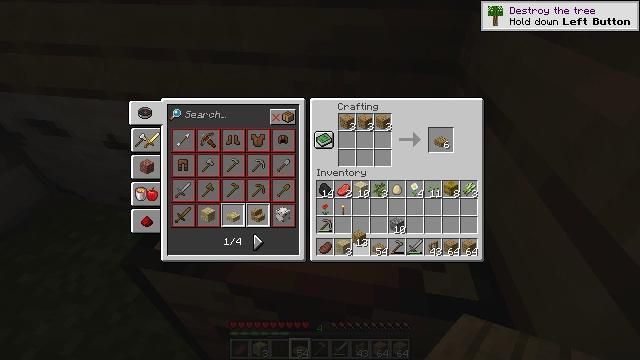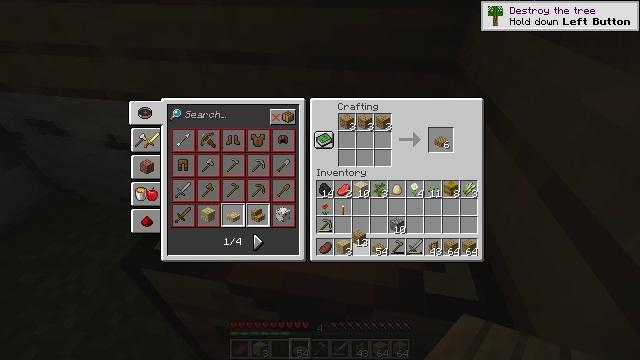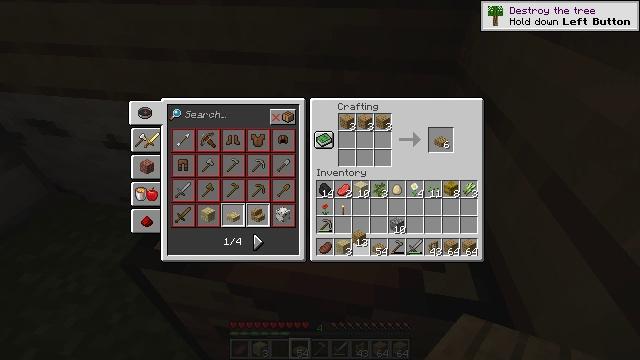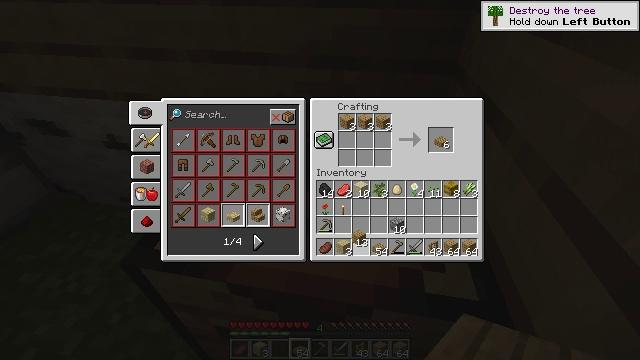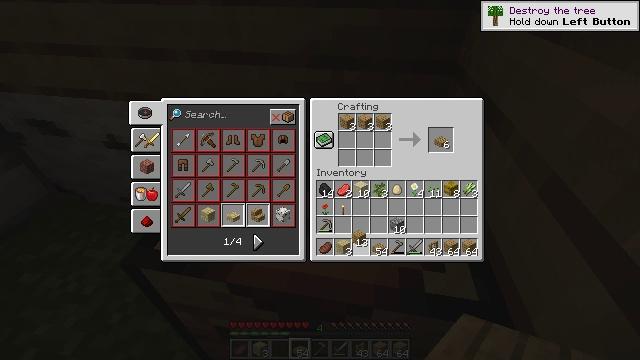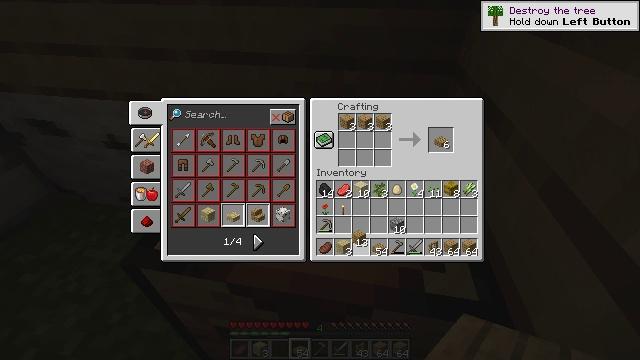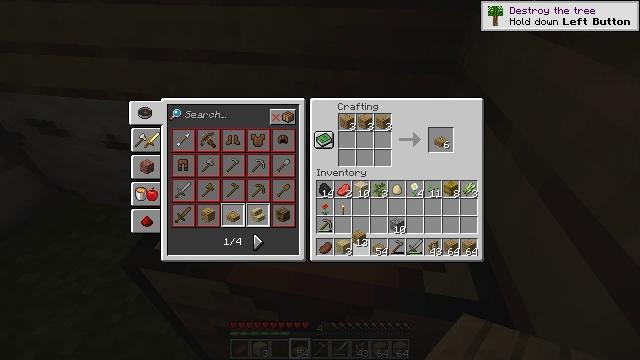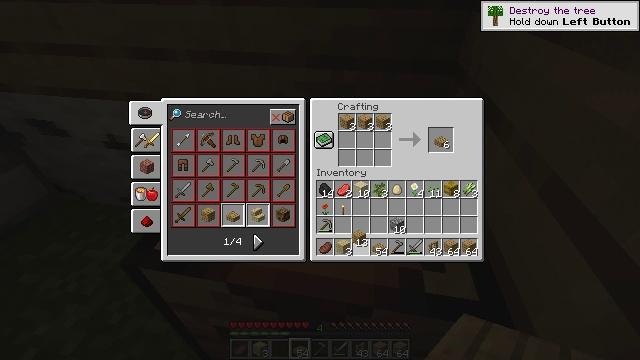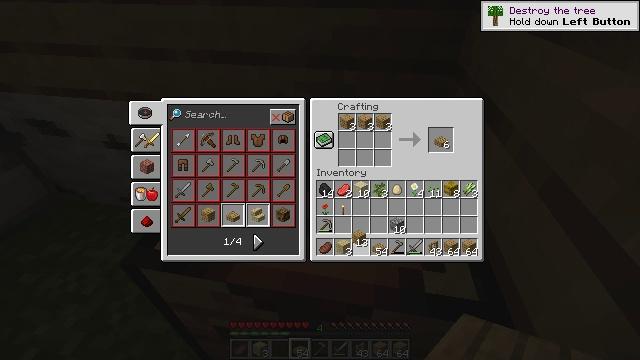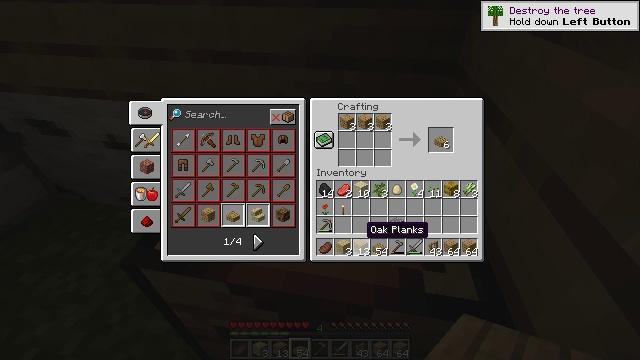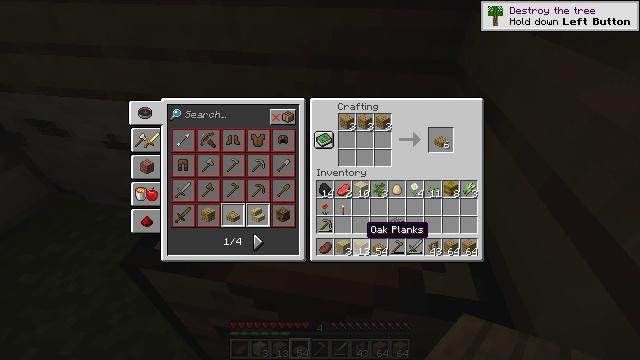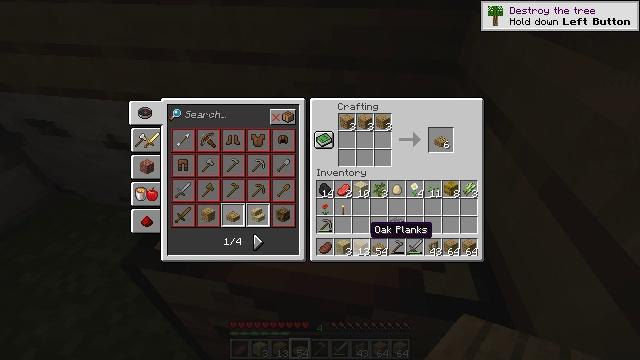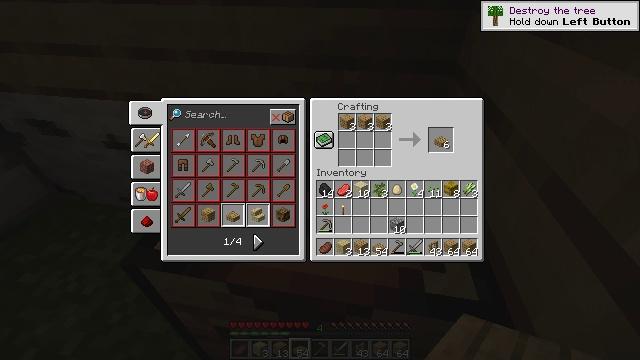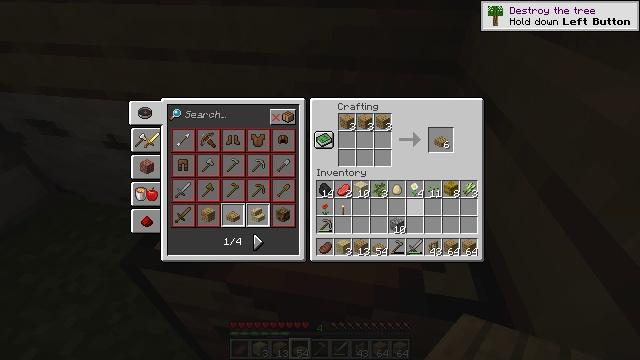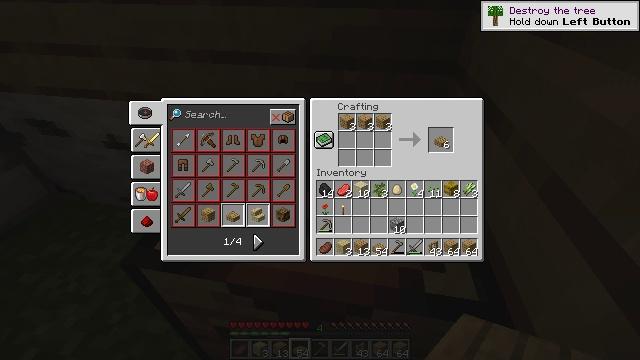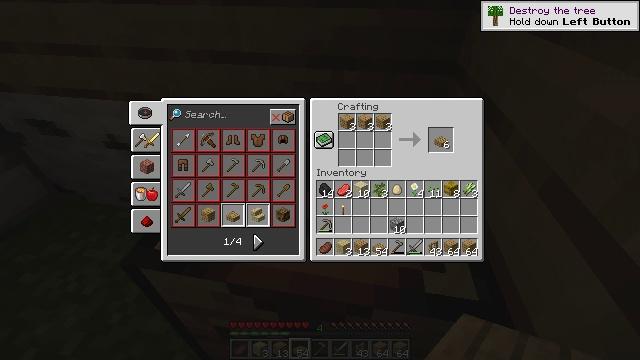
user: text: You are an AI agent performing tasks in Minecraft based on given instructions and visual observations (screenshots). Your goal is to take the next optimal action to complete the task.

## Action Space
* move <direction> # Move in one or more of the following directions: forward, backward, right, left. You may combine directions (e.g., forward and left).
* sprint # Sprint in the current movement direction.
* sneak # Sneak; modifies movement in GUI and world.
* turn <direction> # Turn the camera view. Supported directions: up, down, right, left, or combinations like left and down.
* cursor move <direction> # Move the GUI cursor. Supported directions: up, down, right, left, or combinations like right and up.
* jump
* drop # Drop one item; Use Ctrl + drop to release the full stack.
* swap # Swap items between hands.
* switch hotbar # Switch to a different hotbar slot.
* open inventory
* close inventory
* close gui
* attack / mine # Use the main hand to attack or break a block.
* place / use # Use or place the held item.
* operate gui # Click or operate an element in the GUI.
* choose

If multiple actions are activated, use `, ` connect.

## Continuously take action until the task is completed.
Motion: motion action
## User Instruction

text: Open the crafting table to make an oak slab.
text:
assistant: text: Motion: no_op
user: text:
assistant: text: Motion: no_op
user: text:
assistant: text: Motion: no_op
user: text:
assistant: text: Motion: no_op
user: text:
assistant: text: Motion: no_op
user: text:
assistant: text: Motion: operate gui
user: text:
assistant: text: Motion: operate gui
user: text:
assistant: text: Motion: operate gui
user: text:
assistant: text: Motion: no_op
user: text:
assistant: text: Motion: no_op
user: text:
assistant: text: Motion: no_op
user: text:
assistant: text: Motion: cursor move right
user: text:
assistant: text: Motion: cursor move right and up
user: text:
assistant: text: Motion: cursor move right and up
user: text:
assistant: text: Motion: cursor move up
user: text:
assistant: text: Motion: cursor move up
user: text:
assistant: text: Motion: no_op
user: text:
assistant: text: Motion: no_op
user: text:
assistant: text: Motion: no_op
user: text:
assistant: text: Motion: no_op
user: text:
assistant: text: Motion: no_op
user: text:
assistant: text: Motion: no_op
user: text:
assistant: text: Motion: no_op
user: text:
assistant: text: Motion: no_op
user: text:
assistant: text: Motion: no_op
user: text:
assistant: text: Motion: operate gui
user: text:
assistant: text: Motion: operate gui
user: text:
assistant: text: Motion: operate gui
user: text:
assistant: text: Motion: no_op
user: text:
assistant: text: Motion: operate gui